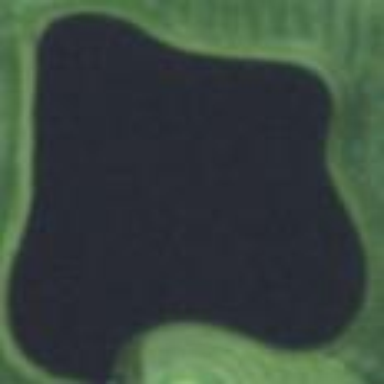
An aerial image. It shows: Picturesque scene of golf course with lateral water hazard.